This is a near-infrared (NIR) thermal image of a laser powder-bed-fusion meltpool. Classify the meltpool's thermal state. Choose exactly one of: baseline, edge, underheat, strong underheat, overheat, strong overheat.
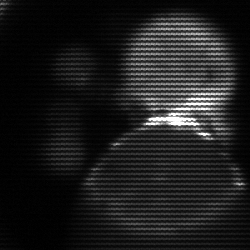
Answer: edge